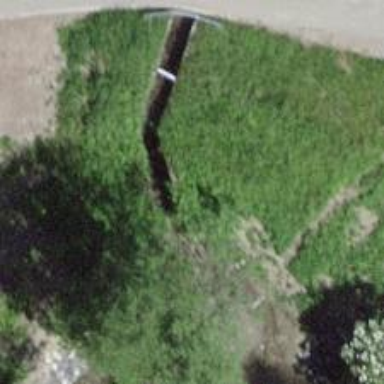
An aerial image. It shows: Ditch in the surroundings.